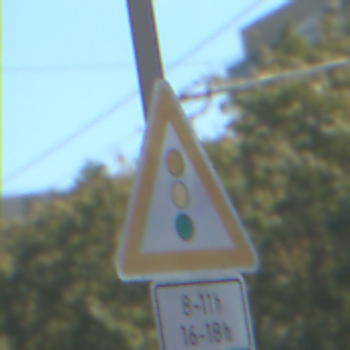
Verkehrszeichen: Lichtzeichenanlage
Zusatzzeichen unten: ZeitangabenOhneBeschraenkungAufWochentage2
Umgebung: Outdoor, Urban
Tageszeit: Midday
Wetter: Clear
Licht: Natural
Jahreszeit: NotSpecified
Kontrast: HighContrast